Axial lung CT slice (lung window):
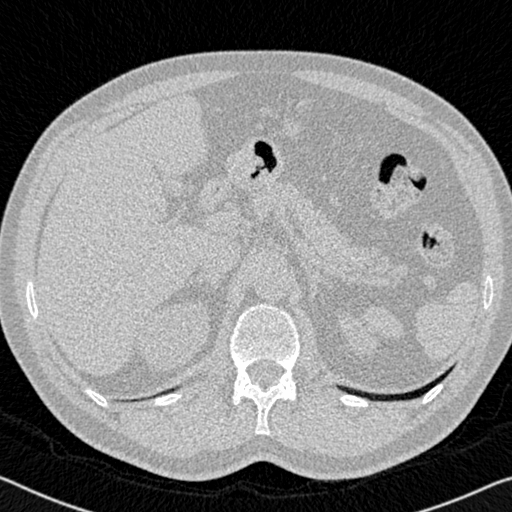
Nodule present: no